Field crop: tomato
Growth stage: 1
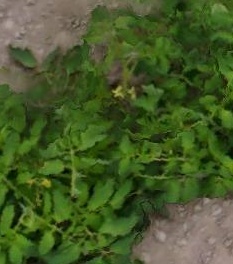
Species: tomato